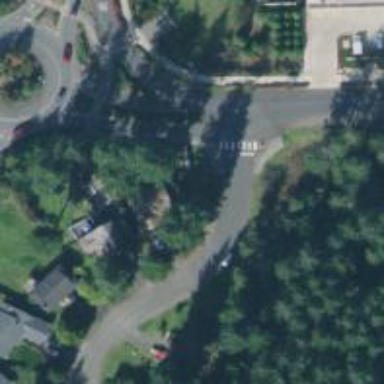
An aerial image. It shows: Marked asphalt footway with zebra crossing.